Question: I've implemented twitter bootstrap however it wasn't able to overlap all the other element in the webapp which result into something like this.

This is how i implement my bootstrap
'''
<div id="twitterbootstrap">
<div class="navbar navbar-inverse navbar-fixed-top">
<div class="navbar-inner">
<div class="container">
<a class="btn btn-navbar" data-toggle="collapse" data-target=".nav-collapse">
<span class="icon-bar"></span>
<span class="icon-bar"></span>
<span class="icon-bar"></span>
<span class="icon-bar"></span>
<span class="icon-bar"></span>
<span class="icon-bar"></span>
</a>
<a class="brand" href="#">iPolice's Menu</a>
<div class="nav-collapse">
<ul class="nav">
<li class="divider-vertical"></li>
<li><a href="AdminVerifyMemberAccount.aspx">VerifyMemberAccount</a></li>
<li class="divider-vertical"></li>
<li><a href="AdminAddAccount.aspx">AddAccount</a></li>
<li class="divider-vertical"></li>
<li><a href="AdminDropAccount.aspx">Drop Account</a></li>
<li class="divider-vertical"></li>
<li><a href="AdminEditProfile.aspx">Edit Account</a></li>
<li class="divider-vertical"></li>
<li><a href="AdminColdStorage.aspx">Cold Account</a></li>
<li class="divider-vertical"></li>
<li><a href="AdminLogout.aspx">Logout</a></li>
</ul>
</div>
</div>
</div>
</div>
</div>
'''
Css
'''
#twitterbootstrap {
position:relative;
}
'''
I searched other thread and all recommended position:relative which i added in the CSS but it doesn't work.
I also tried added this which didn't work as well.
'''
overflow:visible;
'''
Here's a sample of the bootstrap not overlapping any elements
<URL>
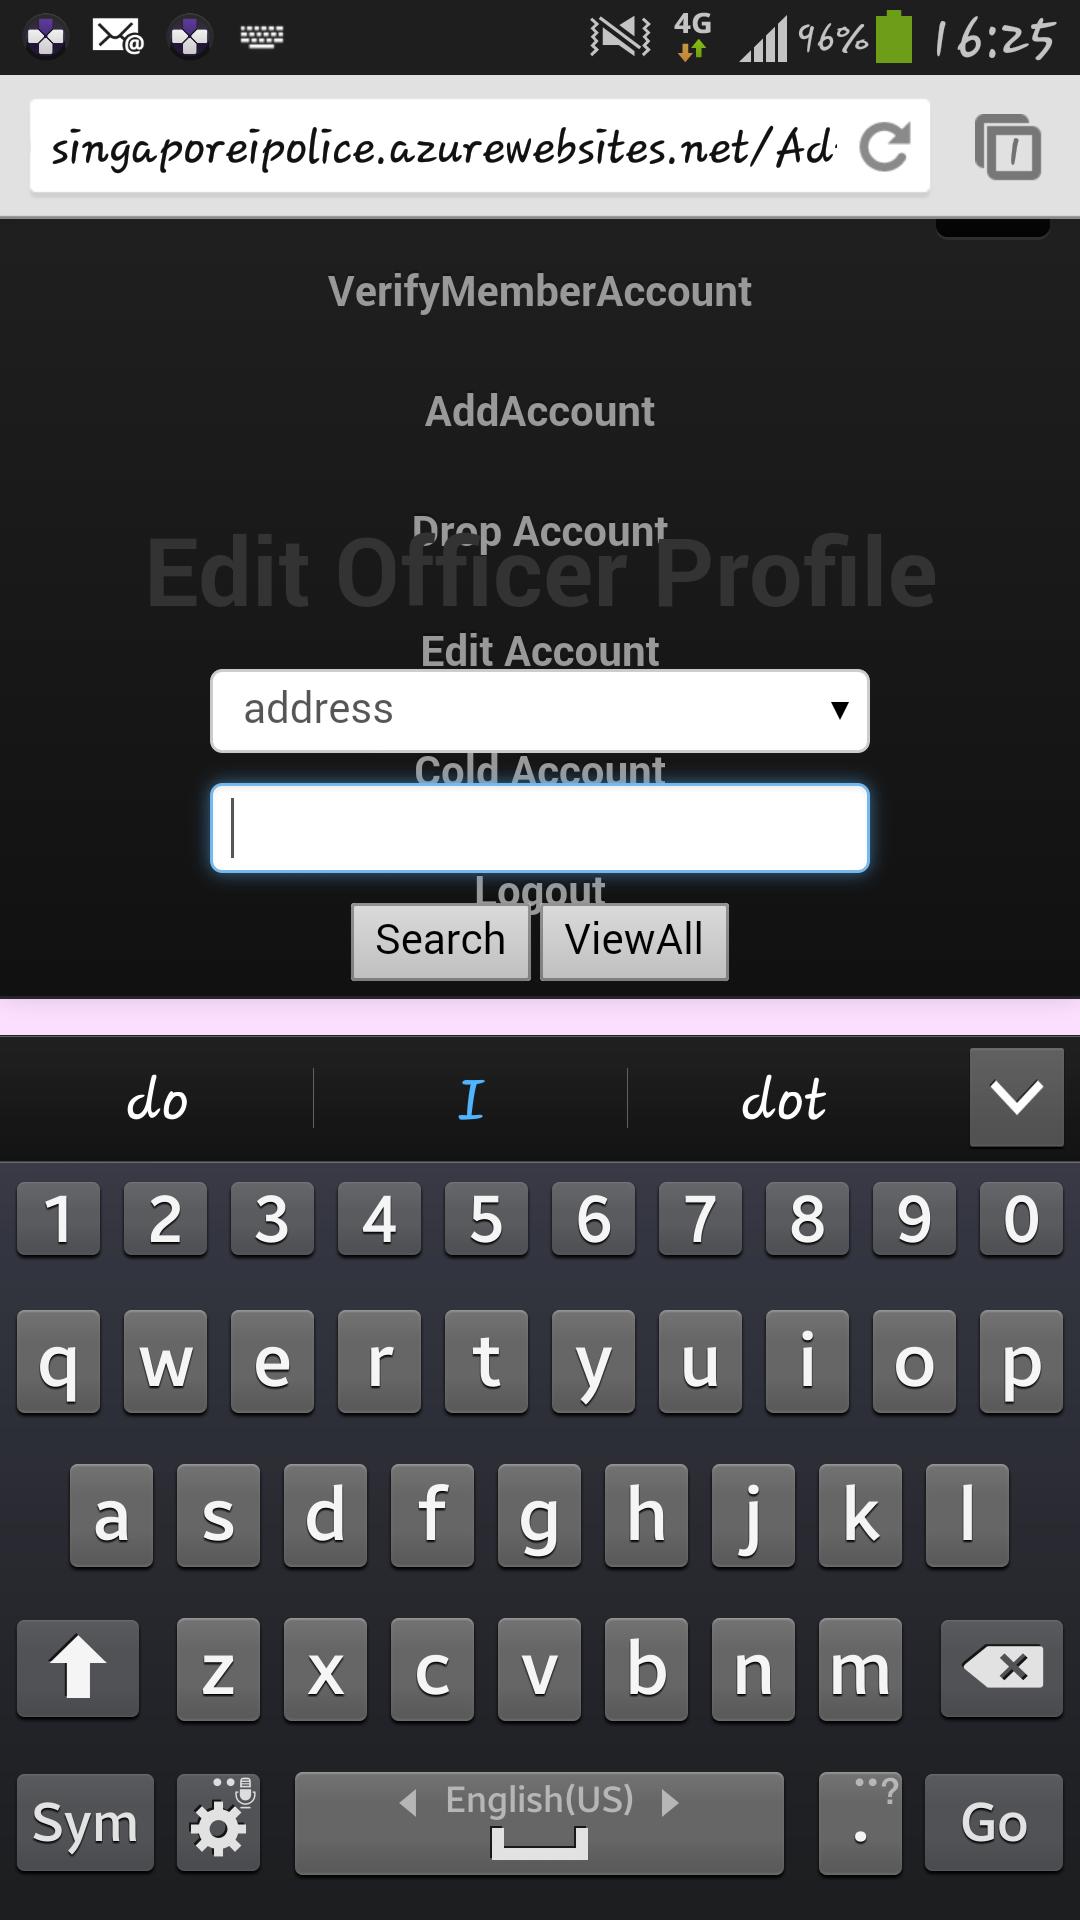
Answer: '''
#twitterbootstrap {
position:relative;
z-index:<PHONE>;
}
'''
try this... it will work... you need to provide z-index so that overlap will not occure.